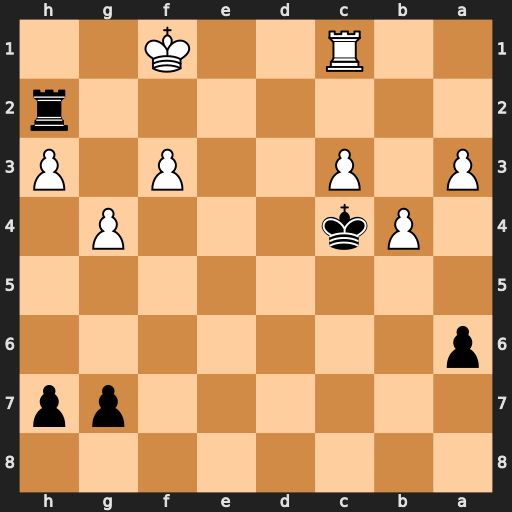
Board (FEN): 8/6pp/p7/8/1Pk3P1/P1P2P1P/7r/2R2K2
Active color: b
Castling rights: -
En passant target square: -
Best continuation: Rh1+ Kf2 Rxc1